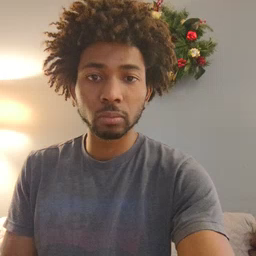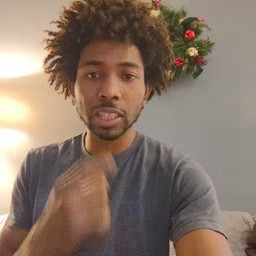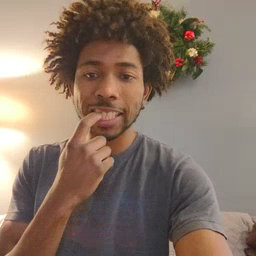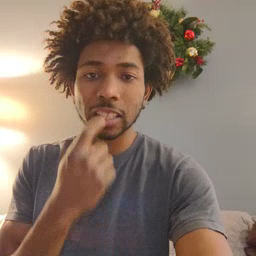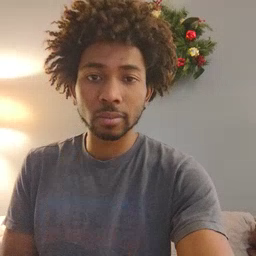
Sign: tooth